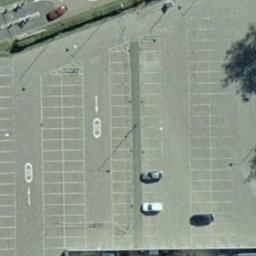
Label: parking_lot